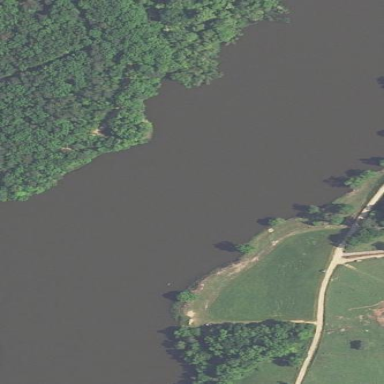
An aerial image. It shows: Lake with natural water.